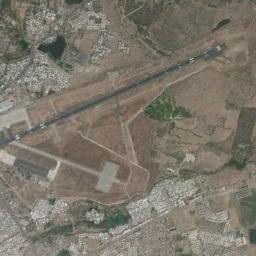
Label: airport